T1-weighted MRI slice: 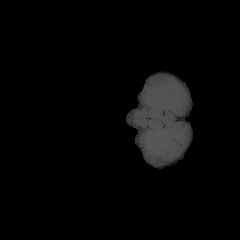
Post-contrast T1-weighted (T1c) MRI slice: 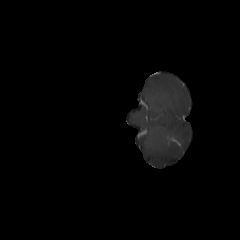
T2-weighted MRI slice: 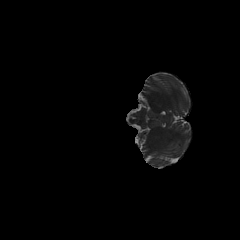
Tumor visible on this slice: no